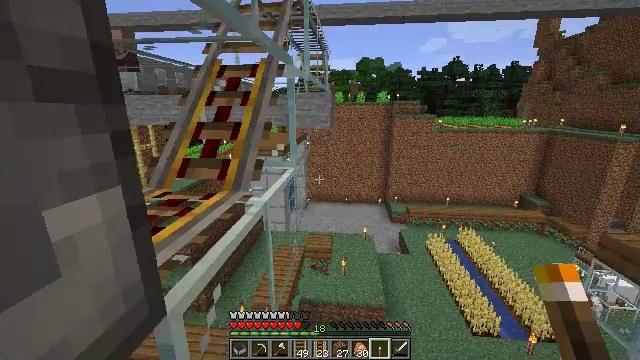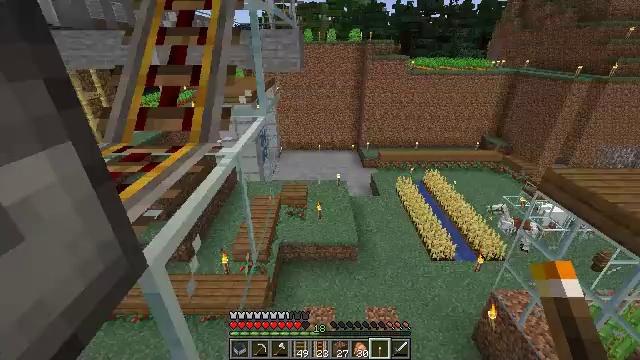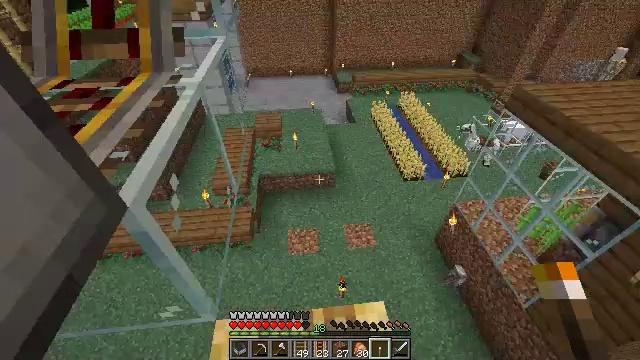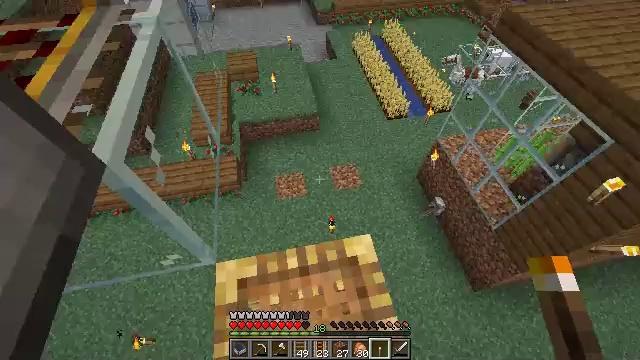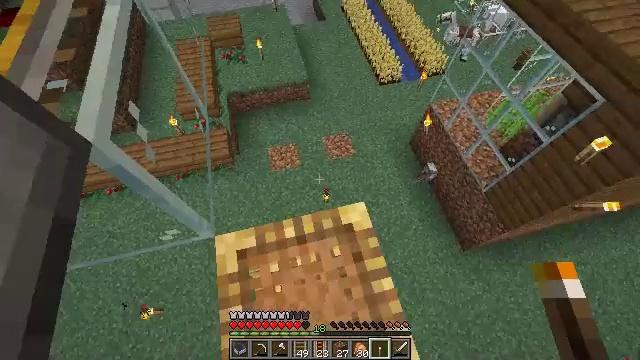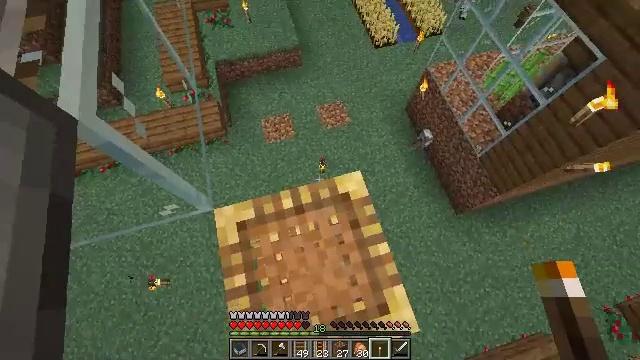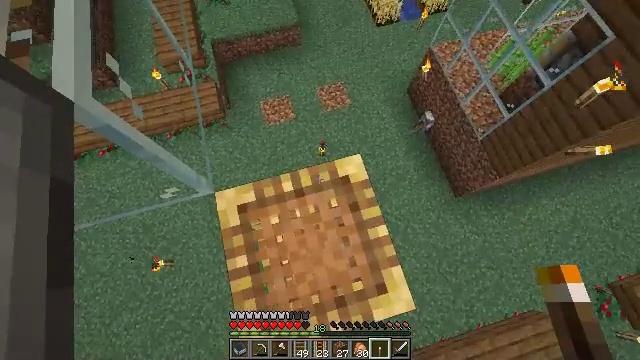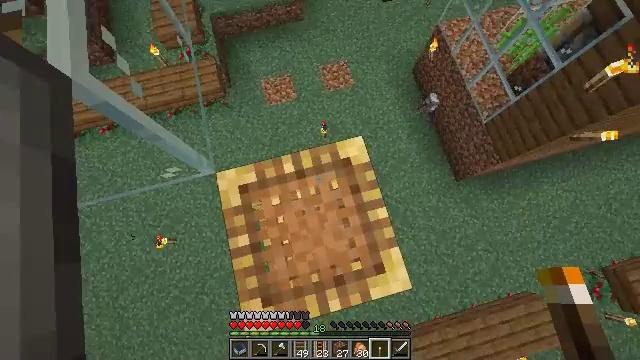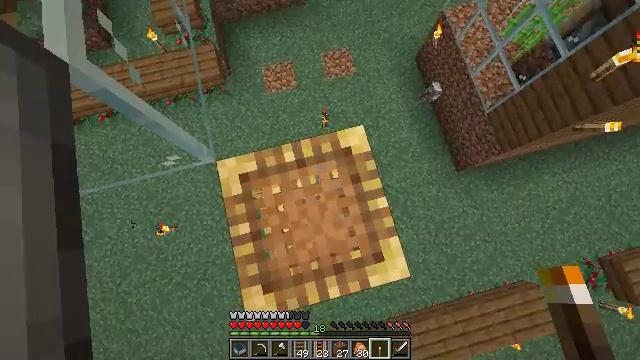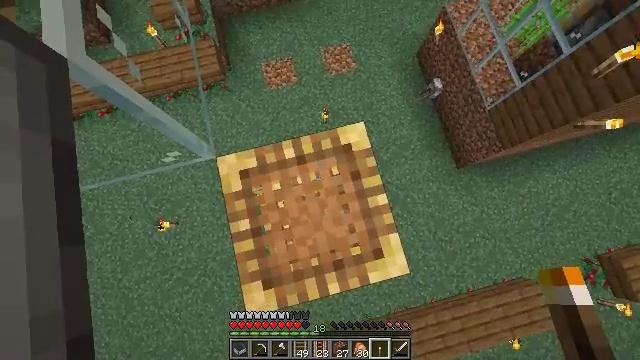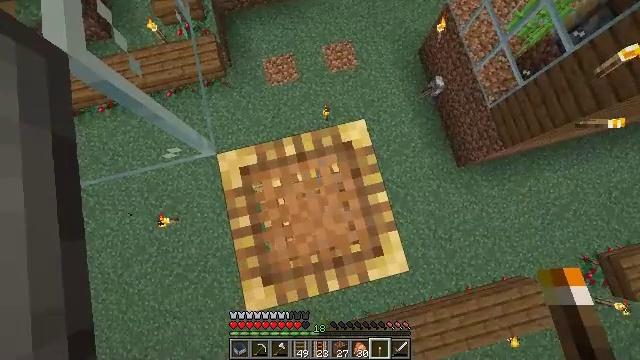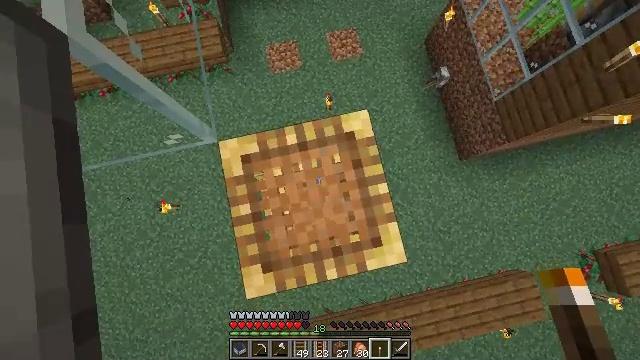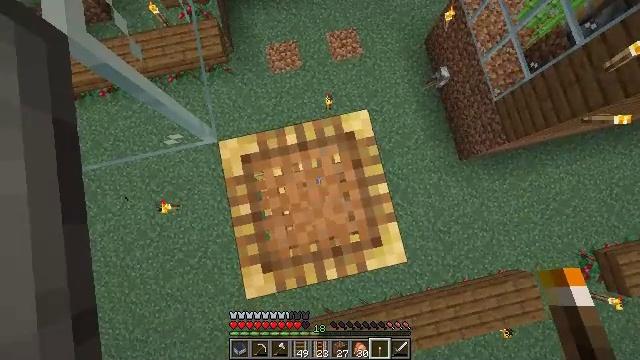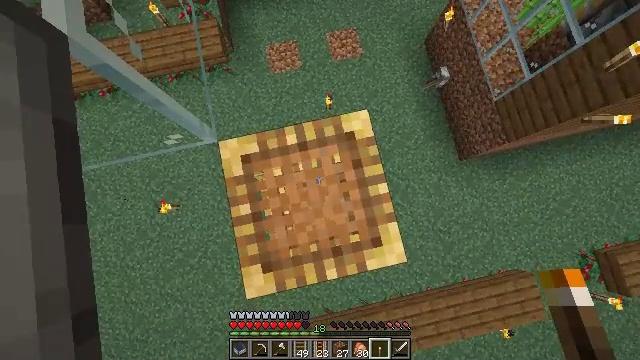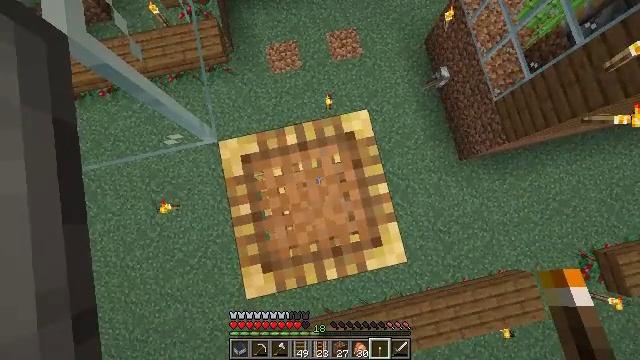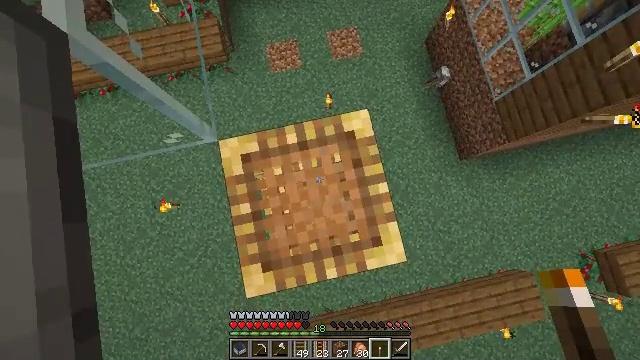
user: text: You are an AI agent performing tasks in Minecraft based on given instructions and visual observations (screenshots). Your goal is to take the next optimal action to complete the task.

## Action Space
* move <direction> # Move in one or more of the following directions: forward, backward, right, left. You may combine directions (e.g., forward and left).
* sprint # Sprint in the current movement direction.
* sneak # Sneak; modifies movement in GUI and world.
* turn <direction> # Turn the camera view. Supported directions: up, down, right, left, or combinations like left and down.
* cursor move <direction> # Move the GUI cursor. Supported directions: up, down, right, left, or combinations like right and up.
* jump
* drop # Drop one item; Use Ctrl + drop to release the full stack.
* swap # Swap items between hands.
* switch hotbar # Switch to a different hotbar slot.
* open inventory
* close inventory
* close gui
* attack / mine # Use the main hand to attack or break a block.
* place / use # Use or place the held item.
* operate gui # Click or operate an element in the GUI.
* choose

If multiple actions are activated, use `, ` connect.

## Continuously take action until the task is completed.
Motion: motion action
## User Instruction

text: Mine the rail.
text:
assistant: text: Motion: turn right and down
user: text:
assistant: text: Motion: turn right and down
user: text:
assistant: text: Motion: turn right and down
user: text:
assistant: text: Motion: turn right and down
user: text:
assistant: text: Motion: turn right and down
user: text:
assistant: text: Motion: turn down
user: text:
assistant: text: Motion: turn down
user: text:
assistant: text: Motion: turn down
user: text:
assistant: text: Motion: no_op
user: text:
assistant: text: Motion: no_op
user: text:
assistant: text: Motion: turn left and down
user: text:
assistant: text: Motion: no_op
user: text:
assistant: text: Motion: no_op
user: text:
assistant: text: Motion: no_op
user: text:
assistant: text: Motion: no_op
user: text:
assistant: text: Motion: no_op
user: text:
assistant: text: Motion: no_op
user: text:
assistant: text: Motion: sneak
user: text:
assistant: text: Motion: sneak
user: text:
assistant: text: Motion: sneak
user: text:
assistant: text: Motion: sneak
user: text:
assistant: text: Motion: sneak
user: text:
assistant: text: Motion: sneak
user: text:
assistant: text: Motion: sneak
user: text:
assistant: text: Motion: sneak
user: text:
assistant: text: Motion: sneak
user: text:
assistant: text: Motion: sneak
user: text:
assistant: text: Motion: sneak
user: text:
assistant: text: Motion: sneak
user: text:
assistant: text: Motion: sneak